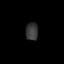
Tissue: lung
Cell type: Epithelial cells
Senescence score: 0.1029
Nuclear area (px): 214
Mean DAPI intensity: 56.827